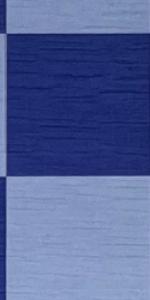
Label: Empty